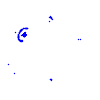
Particle: electron